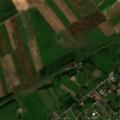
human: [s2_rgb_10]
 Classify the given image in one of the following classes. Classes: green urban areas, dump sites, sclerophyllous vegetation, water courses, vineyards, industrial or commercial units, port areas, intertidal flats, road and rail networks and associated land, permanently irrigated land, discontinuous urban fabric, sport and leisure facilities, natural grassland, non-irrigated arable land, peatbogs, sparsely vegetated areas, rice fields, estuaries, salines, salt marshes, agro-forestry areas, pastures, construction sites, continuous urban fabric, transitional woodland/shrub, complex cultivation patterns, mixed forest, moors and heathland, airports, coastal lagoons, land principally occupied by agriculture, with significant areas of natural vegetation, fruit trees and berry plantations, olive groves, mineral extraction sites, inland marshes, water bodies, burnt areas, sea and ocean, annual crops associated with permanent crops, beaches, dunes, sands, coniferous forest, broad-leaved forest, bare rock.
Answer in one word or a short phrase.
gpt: discontinuous urban fabric, non-irrigated arable land, fruit trees and berry plantations, pastures, complex cultivation patterns